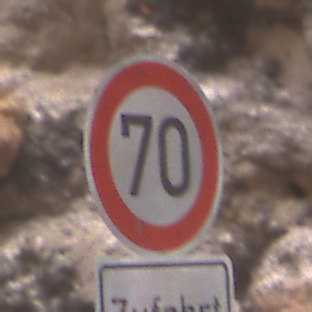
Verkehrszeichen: Geschwindigkeit70
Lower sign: HinweiseAufGefahrenDurchVerbaleAngabe11
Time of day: Midday
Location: Outdoor (Urban)
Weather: PartlyCloudy
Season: NotSpecified
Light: Natural